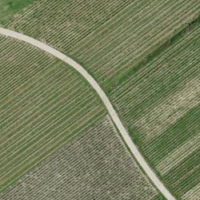
EUNIS habitat code: 40
Species observed at this site:
Alauda arvensis